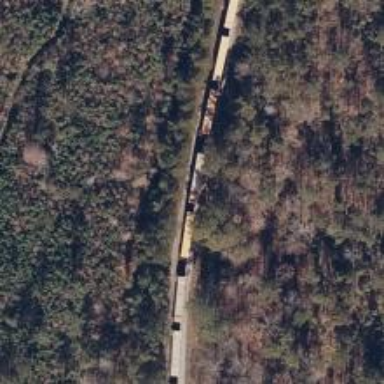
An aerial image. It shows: Railway track.